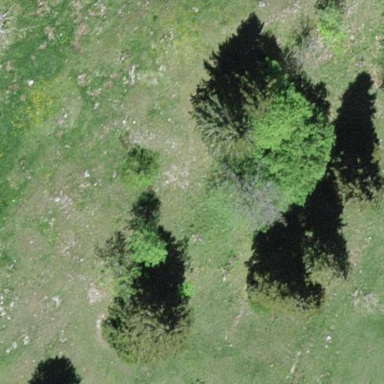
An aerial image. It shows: Forest area.